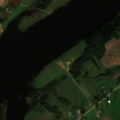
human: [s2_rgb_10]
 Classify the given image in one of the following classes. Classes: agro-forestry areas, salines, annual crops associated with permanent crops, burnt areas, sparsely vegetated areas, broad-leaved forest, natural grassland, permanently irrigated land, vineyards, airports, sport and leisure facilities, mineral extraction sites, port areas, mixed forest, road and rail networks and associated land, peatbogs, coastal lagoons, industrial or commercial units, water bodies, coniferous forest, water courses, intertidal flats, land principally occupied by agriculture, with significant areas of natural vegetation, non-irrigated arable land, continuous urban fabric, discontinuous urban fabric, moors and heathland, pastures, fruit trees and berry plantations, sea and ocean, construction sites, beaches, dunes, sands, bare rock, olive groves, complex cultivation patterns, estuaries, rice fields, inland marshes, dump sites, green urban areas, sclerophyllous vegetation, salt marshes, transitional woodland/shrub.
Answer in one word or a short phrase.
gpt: non-irrigated arable land, complex cultivation patterns, land principally occupied by agriculture, with significant areas of natural vegetation, transitional woodland/shrub, water bodies